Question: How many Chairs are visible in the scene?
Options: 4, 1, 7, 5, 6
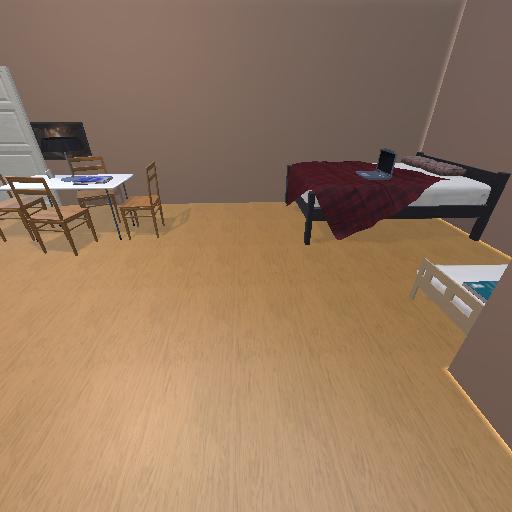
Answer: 4